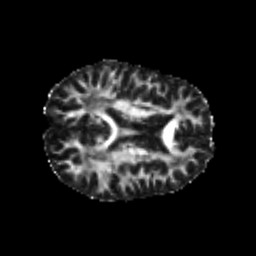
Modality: FA
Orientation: axial
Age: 26
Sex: male
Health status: healthy
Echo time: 0.074 s